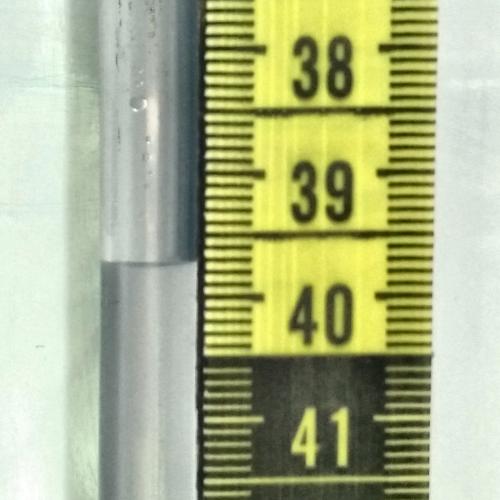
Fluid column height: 39.7 cm